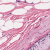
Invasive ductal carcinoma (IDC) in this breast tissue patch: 0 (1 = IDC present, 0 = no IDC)